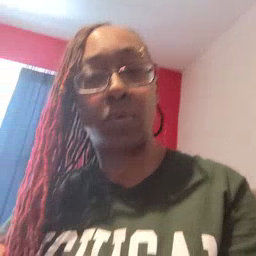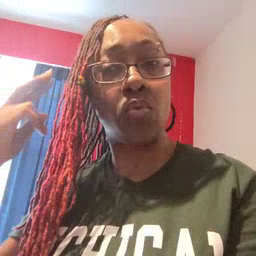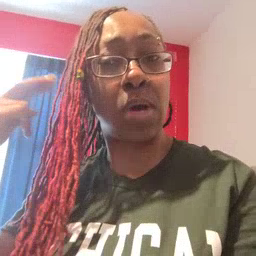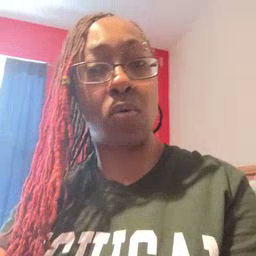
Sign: radio